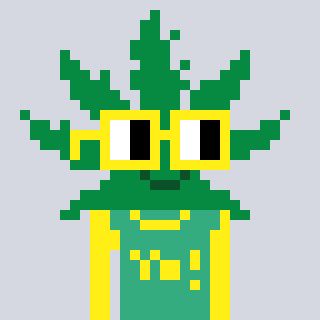
a pixel art character with square yellow glasses, a weed-shaped head and a teal-colored body on a cool background